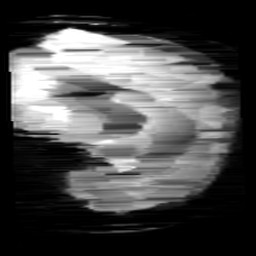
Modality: minIP
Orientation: sagittal
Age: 12
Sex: female
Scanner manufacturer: siemens
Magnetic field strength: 3 T
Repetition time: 0.027 s
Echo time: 0.02 s